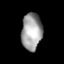
Tissue: lung
Cell type: T cells
Senescence score: 0.1872
Nuclear area (px): 740
Mean DAPI intensity: 160.245